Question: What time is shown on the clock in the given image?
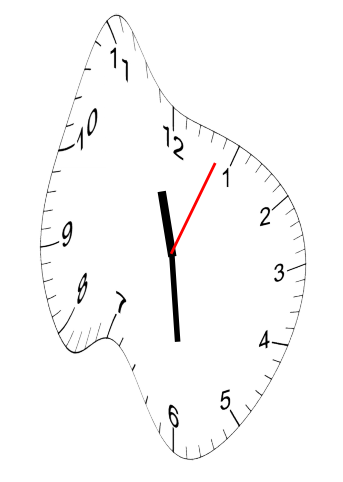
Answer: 11:29:04